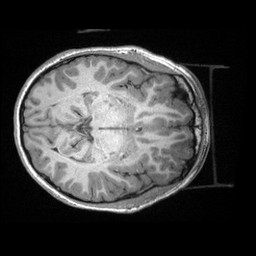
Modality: T1w
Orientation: axial
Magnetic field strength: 3 T